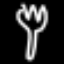
Label: fork